Interaction volume radius: 5 \u00c5
Interaction volume height: 15 \u00c5
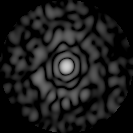
Disorder parameter: 0.8295